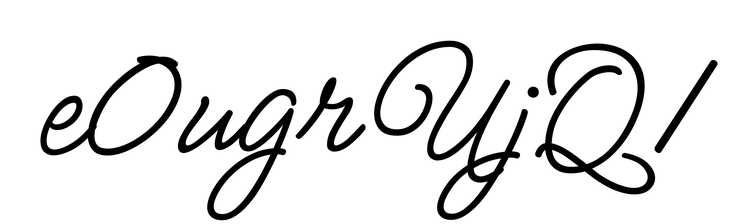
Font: MeowScript-Regular